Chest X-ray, PA view. Patient: 43 years old, sex F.
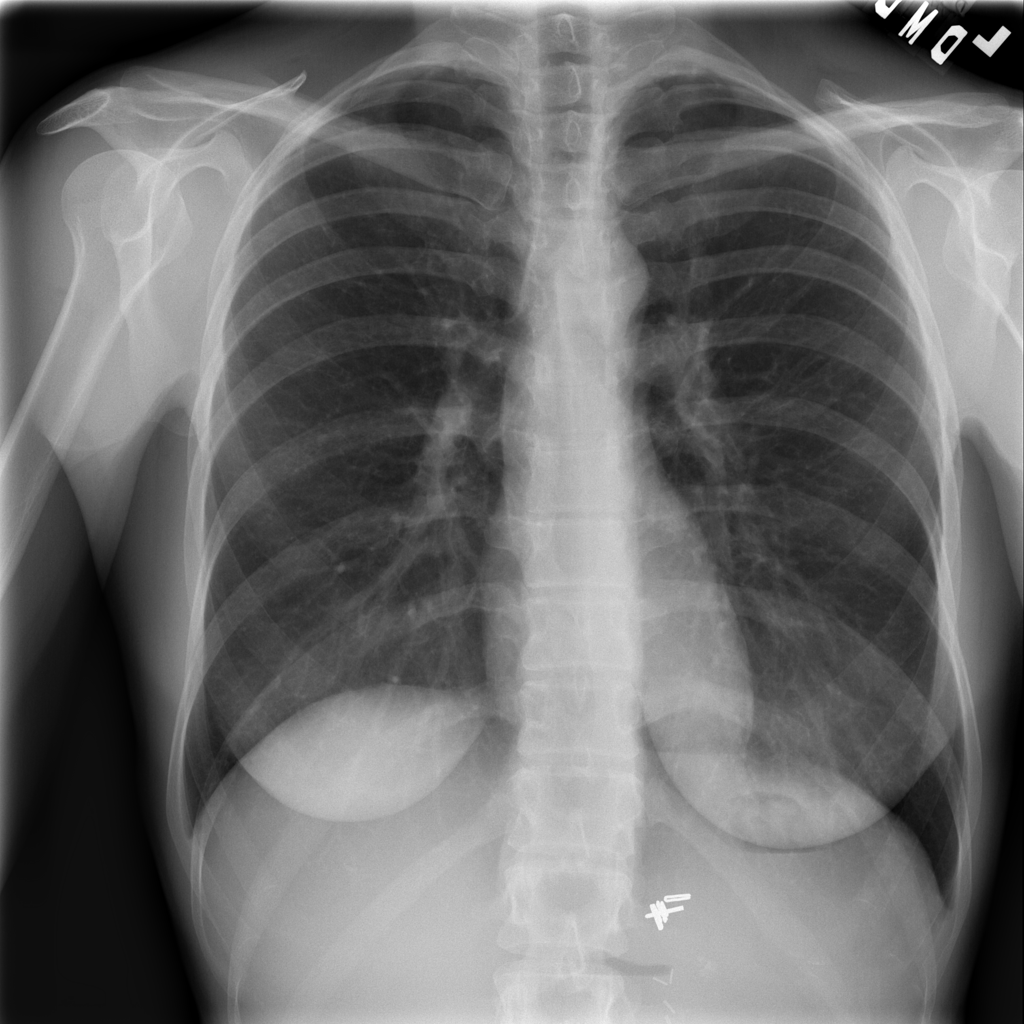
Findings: No Finding